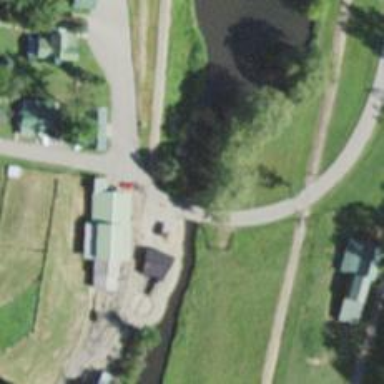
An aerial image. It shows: Culvert underpass for canal.